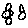
Label: bird